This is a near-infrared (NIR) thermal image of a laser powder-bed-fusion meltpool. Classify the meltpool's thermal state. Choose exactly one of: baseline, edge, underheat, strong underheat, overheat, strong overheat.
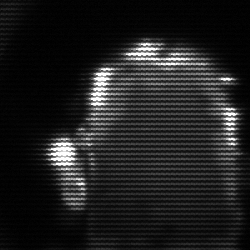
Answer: baseline